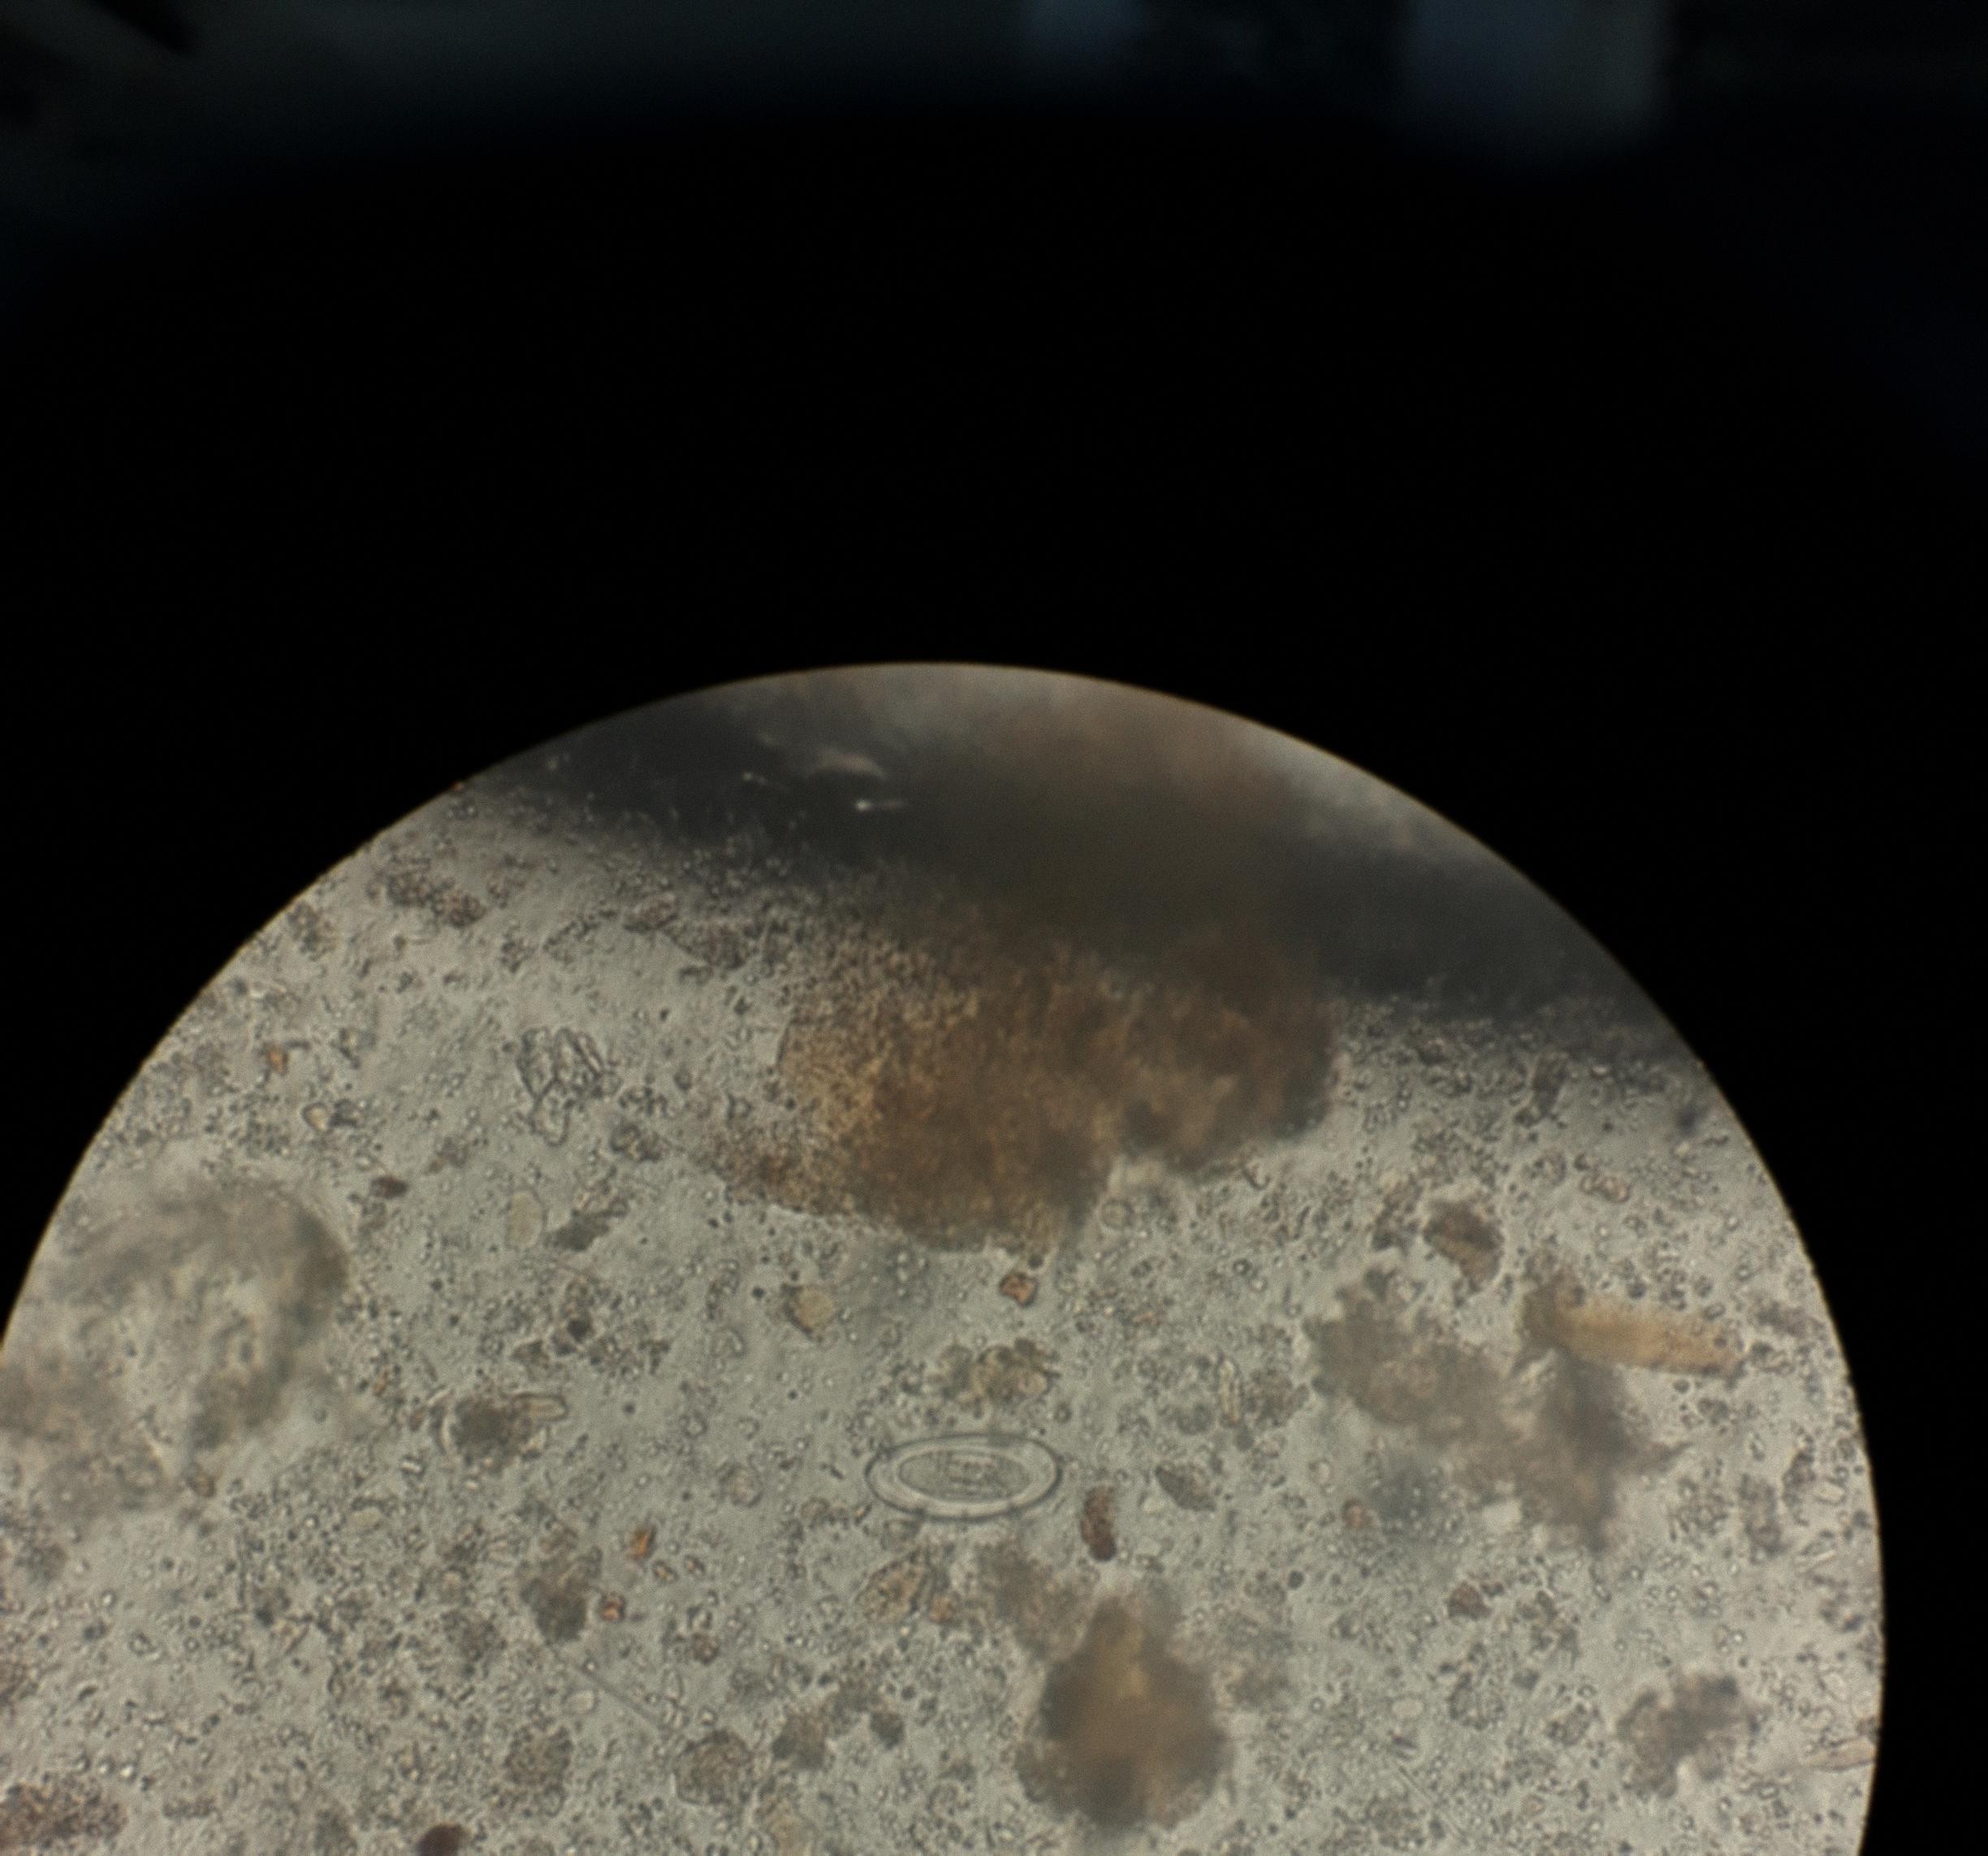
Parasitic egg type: Enterobius vermicularis